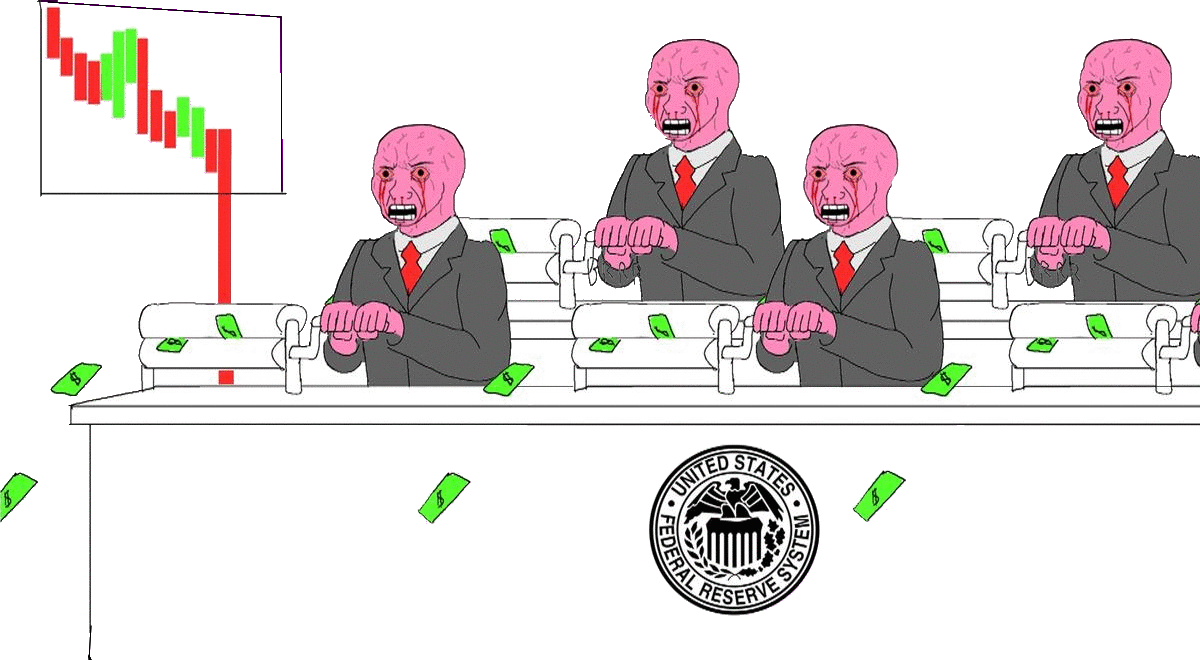
Label: 5_Rage